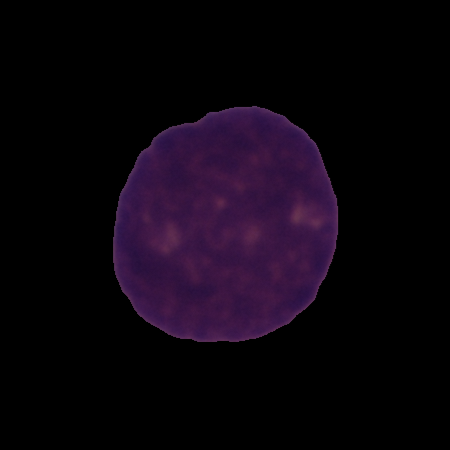
Label: cancer